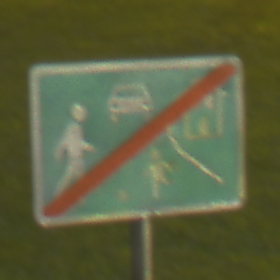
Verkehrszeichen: EndeVerkehrsberuhigterBereich
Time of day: Night
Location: Outdoor (Urban)
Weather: PartlyCloudy
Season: NotSpecified
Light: Artificial